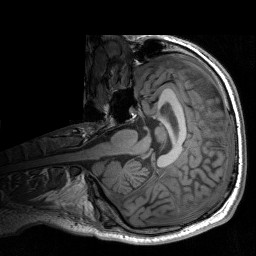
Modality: T1w
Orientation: axial
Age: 26
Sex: male
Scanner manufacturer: siemens
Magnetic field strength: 3 T
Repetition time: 1.9 s
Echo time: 0.00226 s